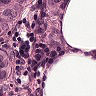
Metastatic tissue present: yes